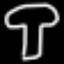
Label: mushroom